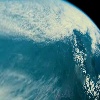
Label: cloud